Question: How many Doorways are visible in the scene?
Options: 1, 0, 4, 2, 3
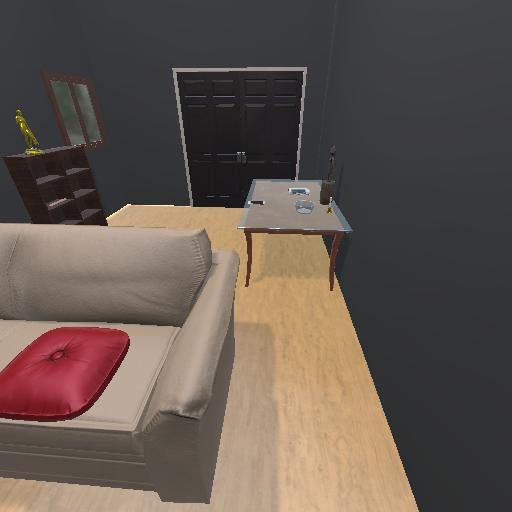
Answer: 1